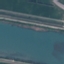
Label: River